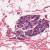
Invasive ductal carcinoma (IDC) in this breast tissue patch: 0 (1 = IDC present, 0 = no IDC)